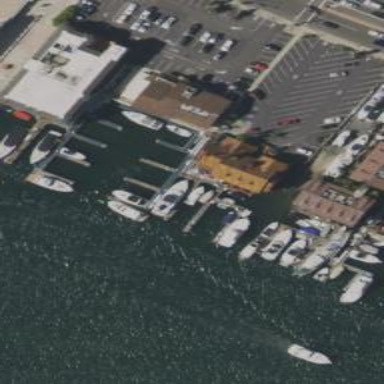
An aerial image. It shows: Man-made pier.